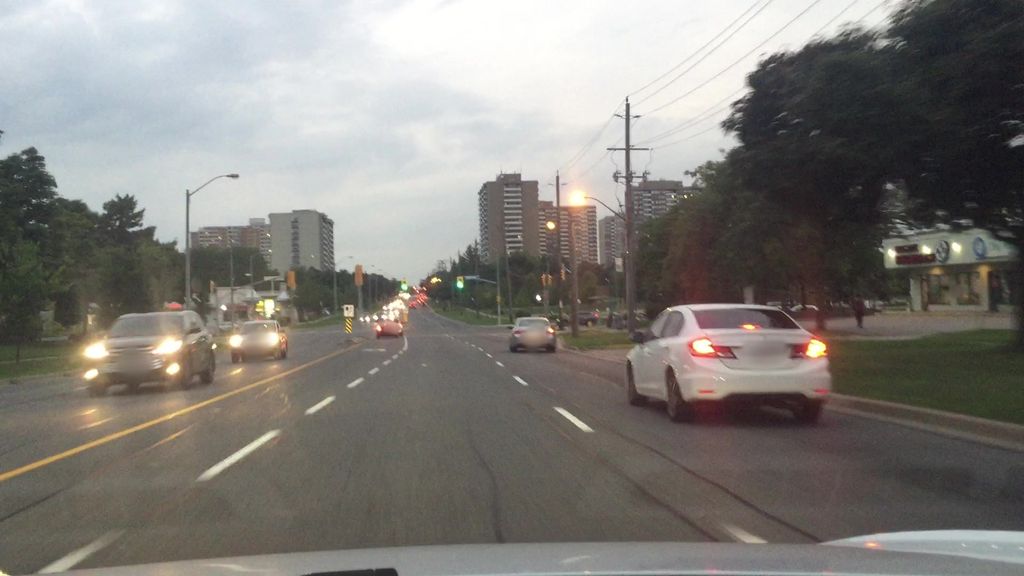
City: toronto